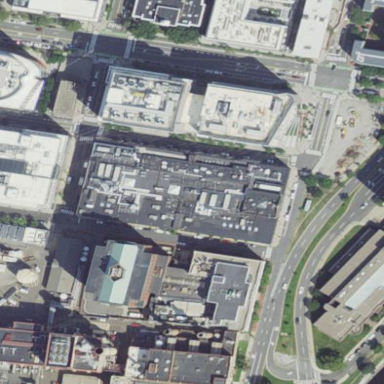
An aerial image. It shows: Building with flat grey roof.